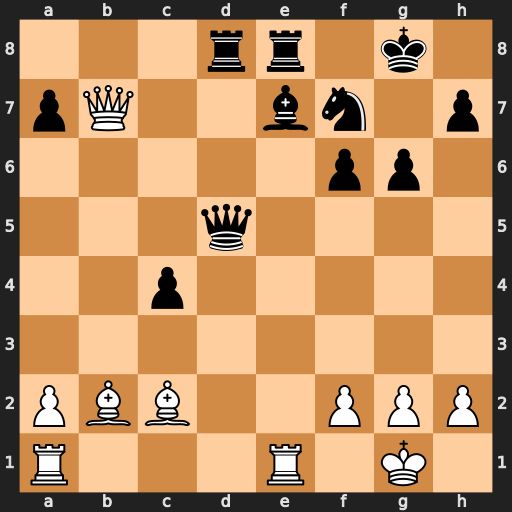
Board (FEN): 3rr1k1/pQ2bn1p/5pp1/3q4/2p5/8/PBB2PPP/R3R1K1
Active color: w
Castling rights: -
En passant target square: -
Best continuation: Rxe7 Qxb7 Rxb7